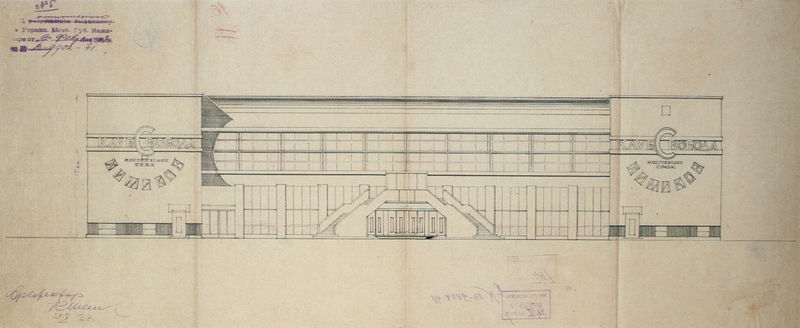
Titel: Clubgebäude der Fabrik "Freiheit" in Moskau
Künstler: Konstantin Melnikow
Standort: Moskau
Institution: Architekturverband
Schlagwörter: fenster, glas, grau, schwarz, skizze, zeichnung, gebäude, haus, architektur, falten, lang, flach, gitter, front, schrift, papier, ansicht, fassade, moderne, russland, vergilbt, fabrik, saal, treppe, symmetrie, aufgang, arena, halle, eingang, unterschrift, stempel, entwurf, schema, tribühne, plan, olympia, raster, dokument, römisch, russisch, bauwerk, aufriss, architekturzeichnung, paier, stadion, gebaude, fensterfront, blöcke, knicke, turnhalle, kyrillisch, udssr